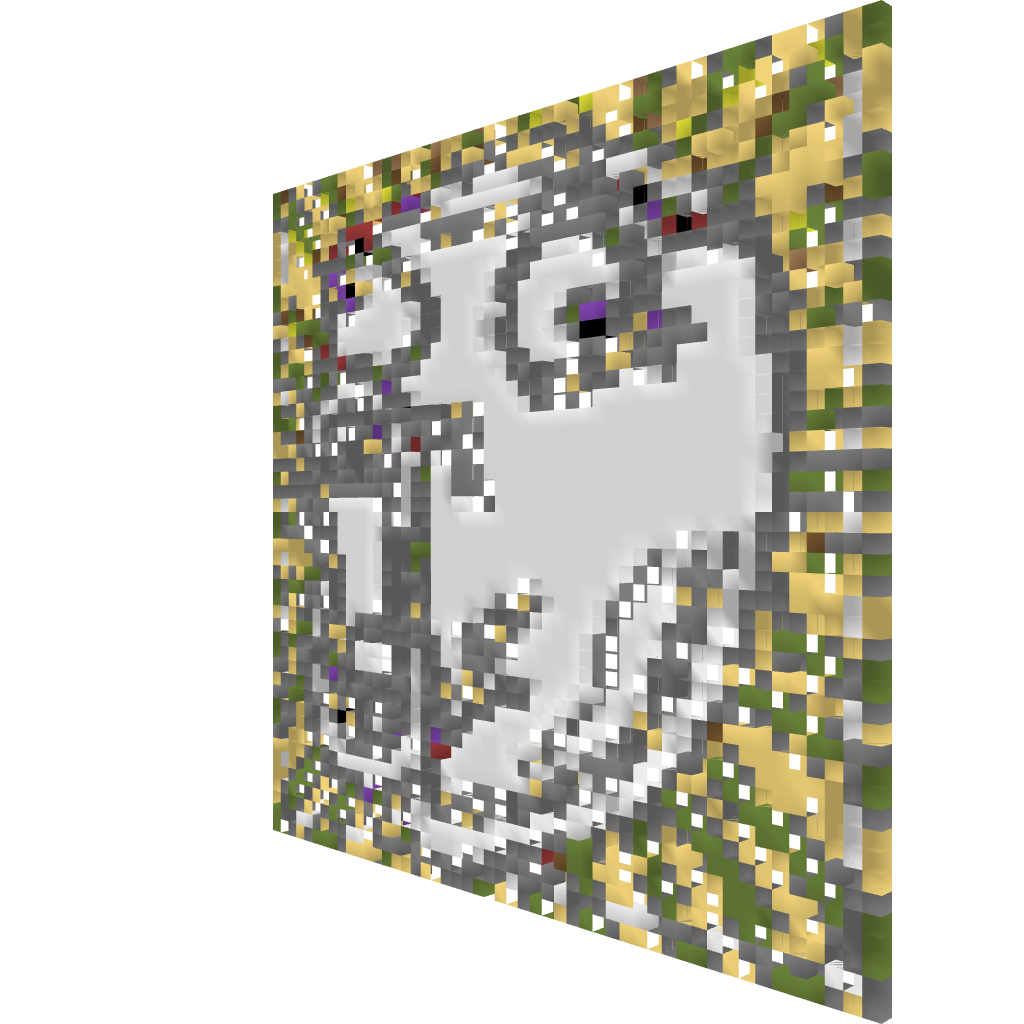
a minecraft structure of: Loool face pixel art high quality